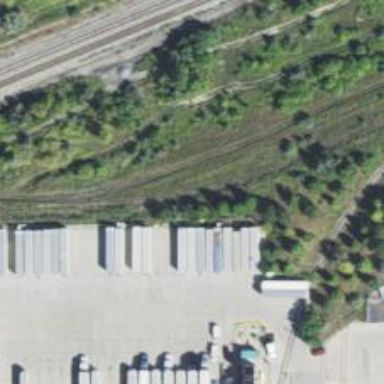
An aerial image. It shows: Railway yard.